Question: I am trying to set a background image on an img tag. Is this possible?
My HTML:
'''
<div id="content">
<img src="my-image.jpg" alt="image" class="img-shadow">
</div>
'''
My CSS:
'''
#content img {
float:right;
margin:0 0 15px 15px;
border:4px solid #ffffff;
}
.img-shadow {
background-image:url('img-shadow.png');
background-repeat:no-repeat;
background-position:0 232px;
}
'''
Using Chrome's "Inspect Element" I can see the path to the background is correct. It's just not showing up in the browser. Below is the desired effect I am going for. By the way. the foreground image dimensions are 258x258 (with border) and the background-image dimensions are 258x40.

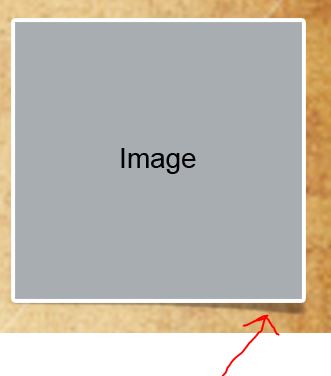
Answer: Here's a solution using a container element and CSS ':after'
<URL>
'''
<div id="content">
<div class="img-container">
<img src="http://placehold.it/258x258" alt="image" class="img-shadow" />
</div>
</div>
'''
'''
#content img {
border:4px solid #ffffff;
vertical-align: top;
}
.img-container{
position: relative;
display:inline-block;
}
.img-container:after {
content: url('http://placehold.it/258x40');
display: block;
position: absolute;
top: 100%;
right: 0;
}
'''
And using CSS3 'box-shadow'
<URL>
'''
.img-container:after {
content: '';
display: block;
position: absolute;
top: 90%;
right: 0;
height: 20px;
width: 258px;
-webkit-transform: rotate(3deg);
-moz-transform: rotate(3deg);
-o-transform: rotate(3deg);
-ms-transform: rotate(3deg);
transform: rotate(3deg);
-moz-box-shadow: 0 10px 10px rgba(0,0,0,0.5);
-webkit-box-shadow: 0 10px 10px rgba(0,0,0,0.5);
box-shadow: 0 10px 10px rgba(0,0,0,0.5);
z-index: -1;
}
'''